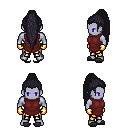
a pixel art fantasy rpg character, male body template, dark elf, purple skin, maroon tunic, gold greaves, raven extra-long topknot hairstyle, gold gloves, gray slippers, four views (front, back, left, right), 2x2 character sprite sheet, small pixel art, hard edges, no anti-aliasing